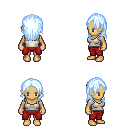
a pixel art fantasy rpg character, female body template, human, tanned skin, white pirate shirt, red pants, white cyan long hairstyle, four views (front, back, left, right), 2x2 character sprite sheet, small pixel art, hard edges, no anti-aliasing